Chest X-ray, PA view. Patient: 76 years old, sex M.
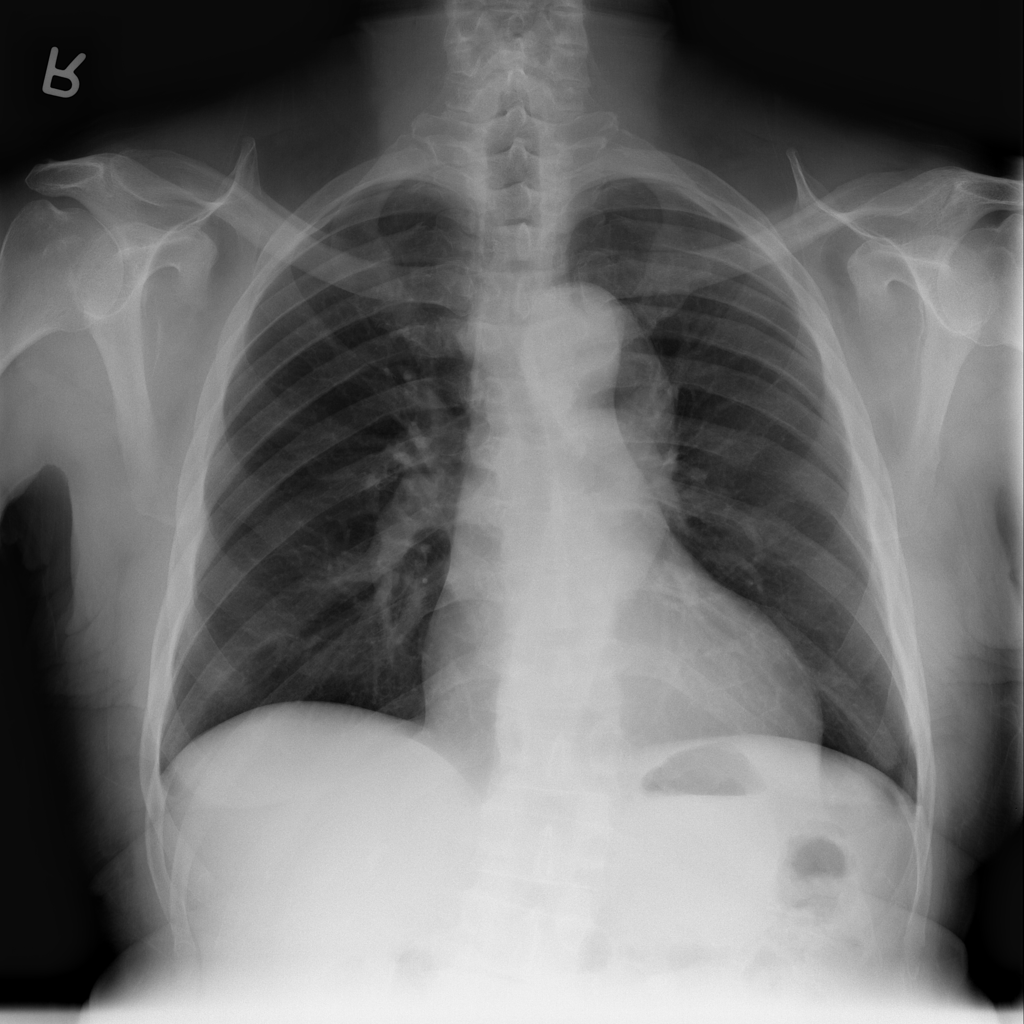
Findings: No Finding